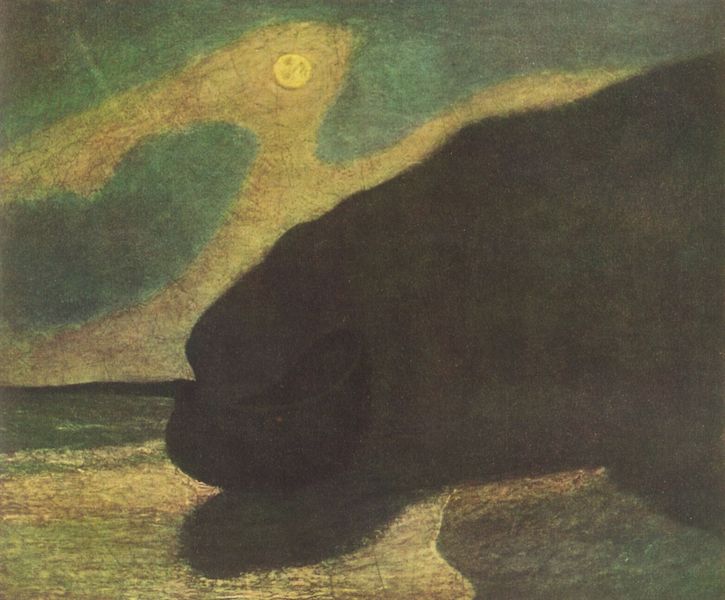
Titel: Seeküste im Mondlicht
Künstler: Albert Pinkham Ryder
Standort: Washington (District of Columbia)
Institution: Phillips Memorial Gallery
Schlagwörter: berg, blau, dunkel, felsen, gemälde, himmel, meer, schatten, wasser, weiß, wolken, gelb, grün, landschaft, sand, see, ufer, abend, braun, grau, hell, kreide, licht, nacht, ohr, pastell, schwarz, türkis, tier, wolke, expressionismus, malerei, masse, gesicht, silber, stein, trauer, bild, öl, einsamkeit, horizont, hügel, natur, pastos, sonne, insel, auge, dunkelheit, wald, boot, kahn, rund, nachthimmel, fell, gischt, küste, schiff, strand, wellen, düster, moderne, abstrakt, berge, fels, fläche, klippen, nabis, vergilbt, massiv, stille, strömung, brandung, turner, wogen, duktus, jugendstil, melancholie, stimmung, mondlicht, surreal, bucht, gestalt, klippe, ozean, katze, mond, fischerboot, sandstrand, linie, munch, form, druck, mondschein, gebilde, faust, hell-dunkel, pinselduktus, verschwommen, ende, wesen, schatte, weich, bär, vollmond, monster, tatze, untier, küstenlinie, kliff, edward munch, nussschale, luchs, edward, dunckel, abens, dunkelgelb, sunkelheit, zerkratzt, nacfht, umheimlich, golb, monnacht, 99207